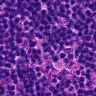
Metastatic tissue present: no